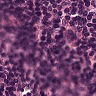
Metastatic tissue present: no